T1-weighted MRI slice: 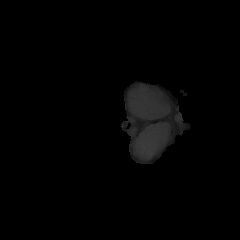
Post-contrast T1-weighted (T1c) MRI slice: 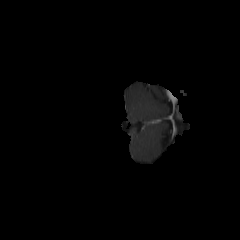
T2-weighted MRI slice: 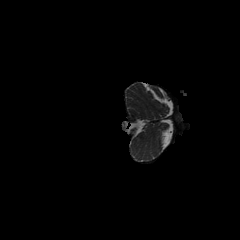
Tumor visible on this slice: no